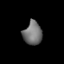
Tissue: lung
Cell type: Endothelial cells
Senescence score: 0.5509
Nuclear area (px): 421
Mean DAPI intensity: 115.138